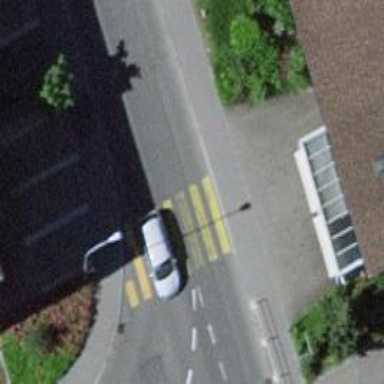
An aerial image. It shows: Uncontrolled zebra crossing with zebra markings.